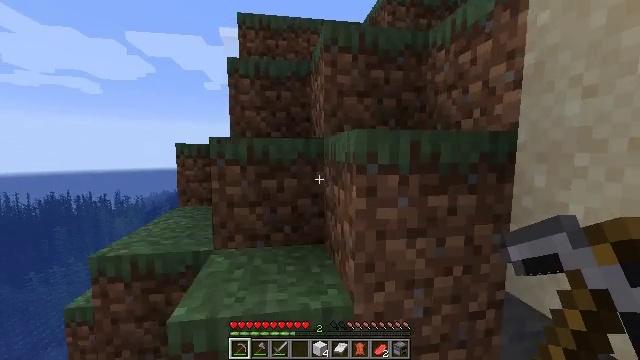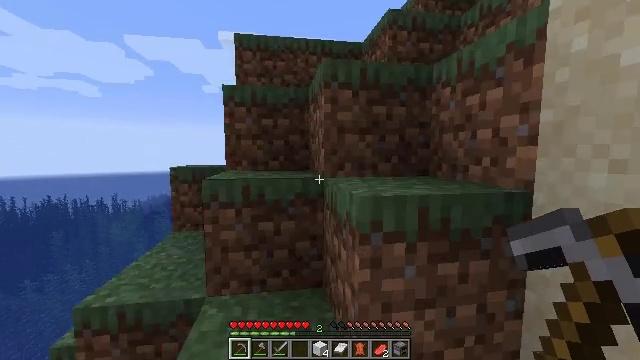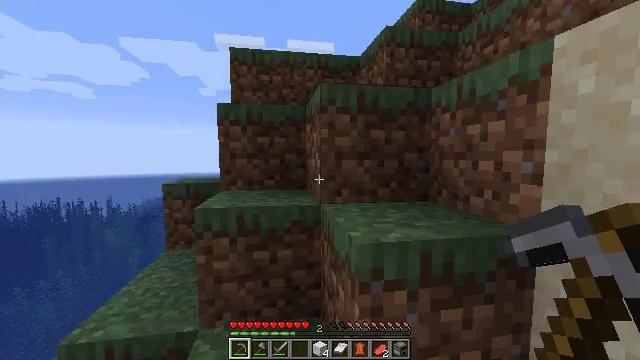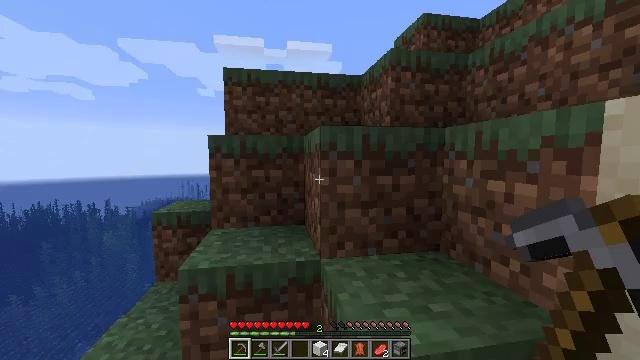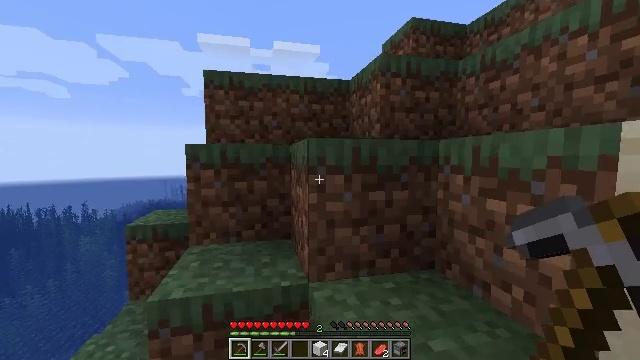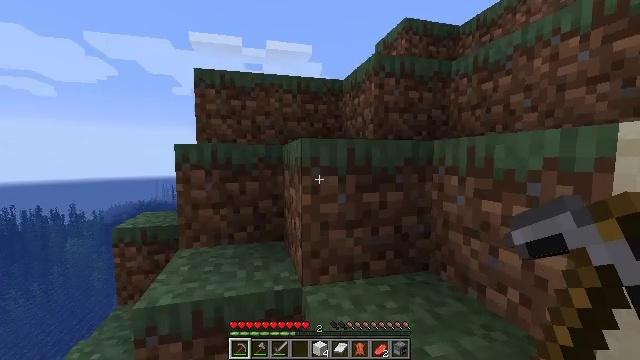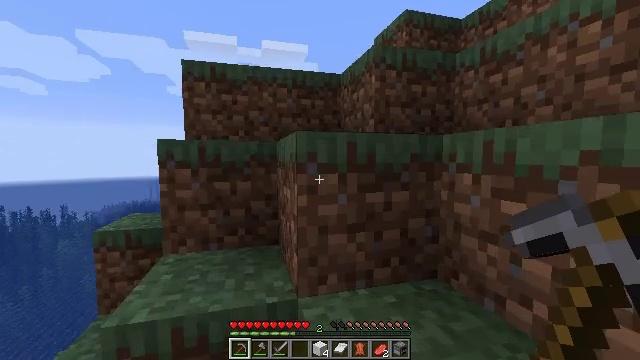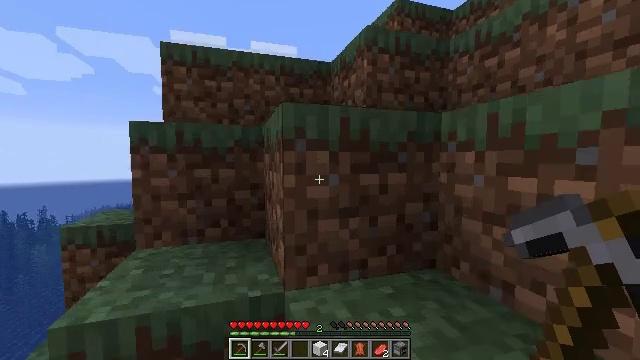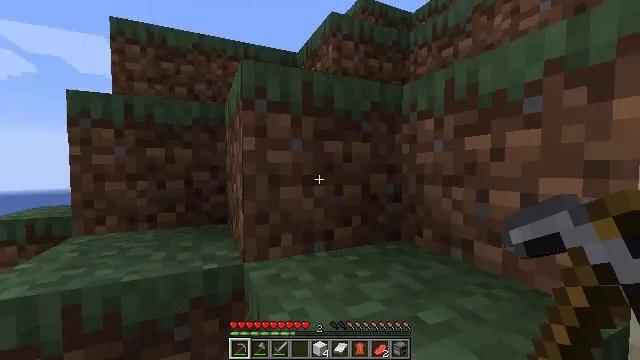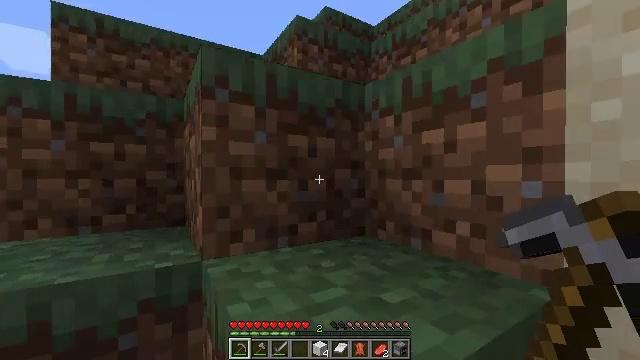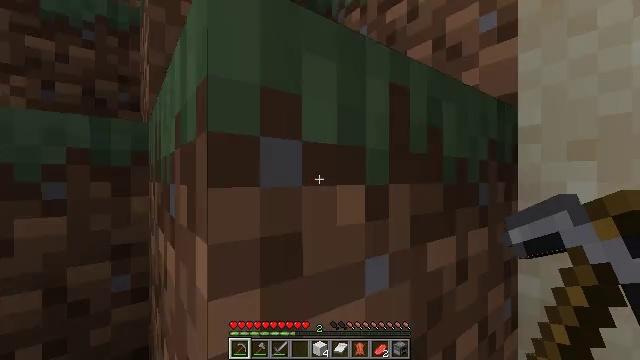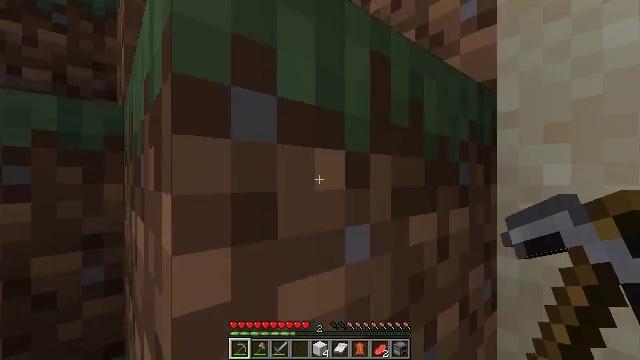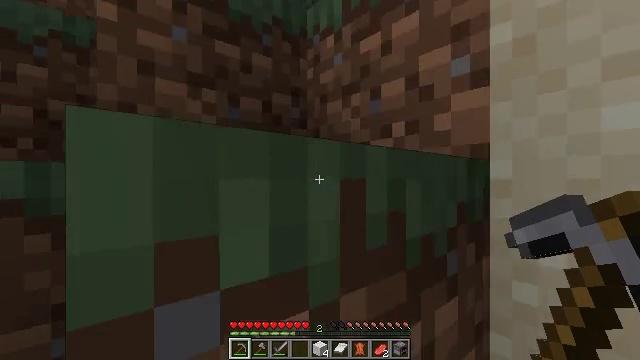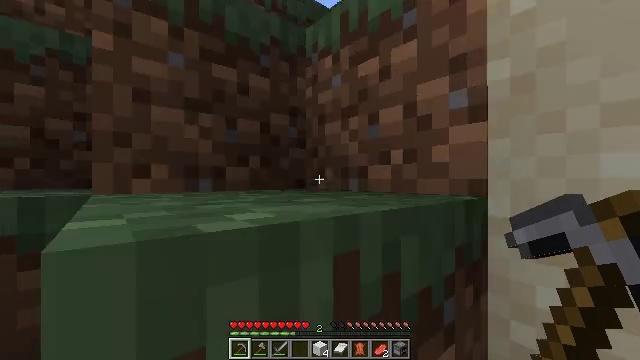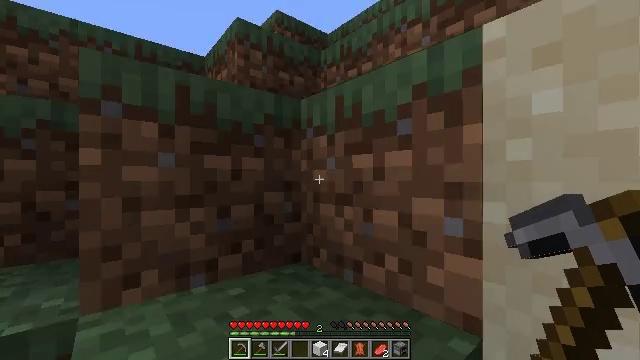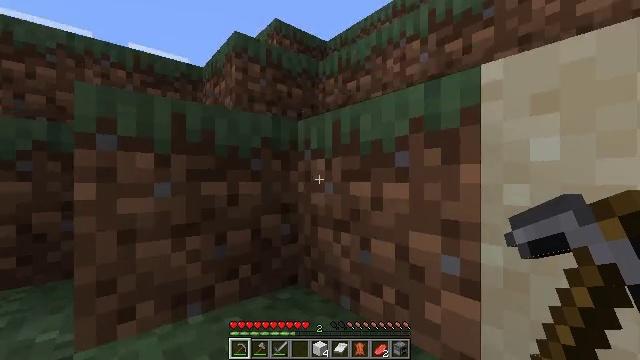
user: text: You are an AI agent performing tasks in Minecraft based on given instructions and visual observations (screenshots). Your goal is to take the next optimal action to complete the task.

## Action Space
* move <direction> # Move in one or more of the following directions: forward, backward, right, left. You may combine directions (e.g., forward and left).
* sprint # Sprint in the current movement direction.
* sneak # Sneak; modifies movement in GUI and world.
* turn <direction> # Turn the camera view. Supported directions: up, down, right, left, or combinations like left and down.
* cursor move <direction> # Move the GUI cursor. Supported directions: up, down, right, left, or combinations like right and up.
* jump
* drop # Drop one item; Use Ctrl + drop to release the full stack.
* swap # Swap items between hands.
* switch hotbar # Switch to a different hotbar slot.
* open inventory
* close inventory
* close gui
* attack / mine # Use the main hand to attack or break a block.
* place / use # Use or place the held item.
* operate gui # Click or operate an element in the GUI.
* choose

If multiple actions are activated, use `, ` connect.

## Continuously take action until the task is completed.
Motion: motion action
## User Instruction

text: Retrieve the blue bed from the ground.
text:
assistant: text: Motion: move forward, jump
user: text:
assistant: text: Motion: move forward, jump
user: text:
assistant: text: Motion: move forward
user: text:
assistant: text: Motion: move forward, turn right
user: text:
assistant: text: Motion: move forward, turn right
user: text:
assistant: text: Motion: move forward
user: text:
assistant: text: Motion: move forward, turn right
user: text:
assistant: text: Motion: move forward, turn right and up
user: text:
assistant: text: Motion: move forward, turn right and up
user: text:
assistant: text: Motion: move forward, turn right
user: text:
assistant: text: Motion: move forward, turn right, jump
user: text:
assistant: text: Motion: move forward and move left, jump
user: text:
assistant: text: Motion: move forward and move left, jump
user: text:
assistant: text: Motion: move forward and move left, jump
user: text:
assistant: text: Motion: move forward and move left
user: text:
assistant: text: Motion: move forward and move left
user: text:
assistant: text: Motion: move forward and move left
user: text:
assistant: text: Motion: move forward and move left
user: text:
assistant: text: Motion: move forward and move left, turn right
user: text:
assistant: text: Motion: move forward and move left
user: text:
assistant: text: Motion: move forward and move left
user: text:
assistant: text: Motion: move forward and move left
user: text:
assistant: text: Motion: move forward and move left
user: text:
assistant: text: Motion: move forward and move left, turn left
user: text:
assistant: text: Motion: move left, turn left and down
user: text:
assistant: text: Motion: move left, turn left
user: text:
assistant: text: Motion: move left, turn left
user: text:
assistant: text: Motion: move left
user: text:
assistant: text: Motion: move forward and move left
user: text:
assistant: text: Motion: move forward